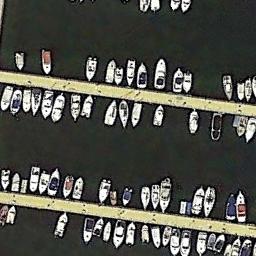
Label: harbor